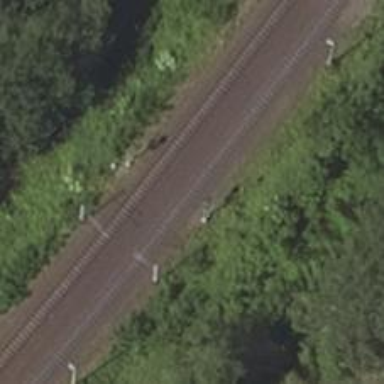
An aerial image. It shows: Railway signal.